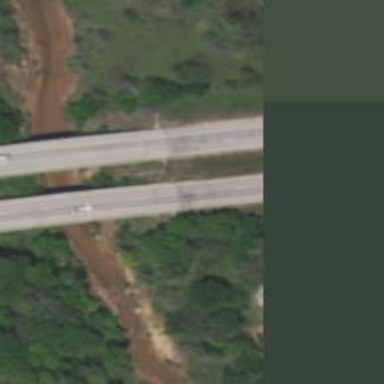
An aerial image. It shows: Bridge for trunk highway with expressway access.